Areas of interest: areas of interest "Sport and cultural"
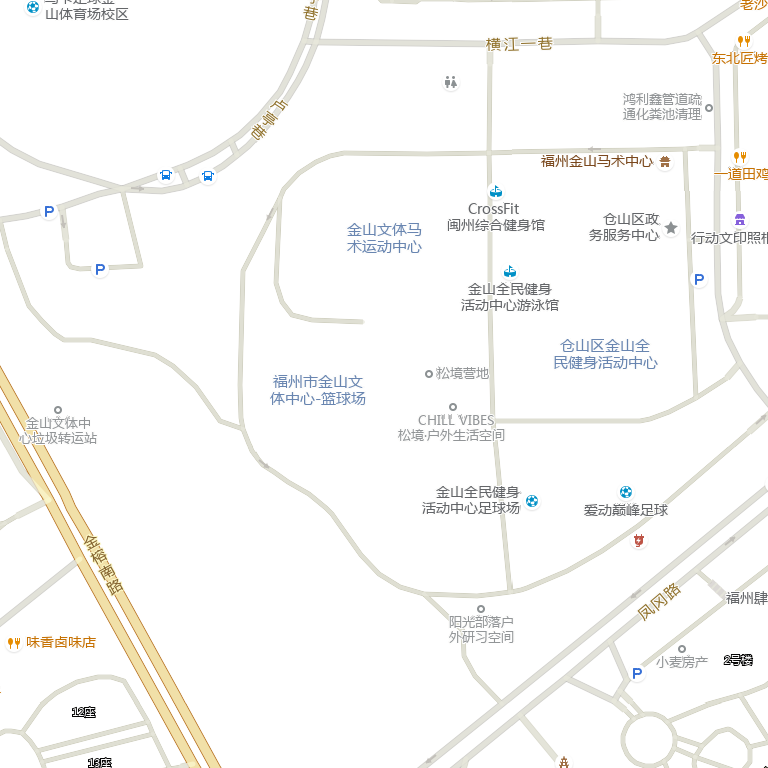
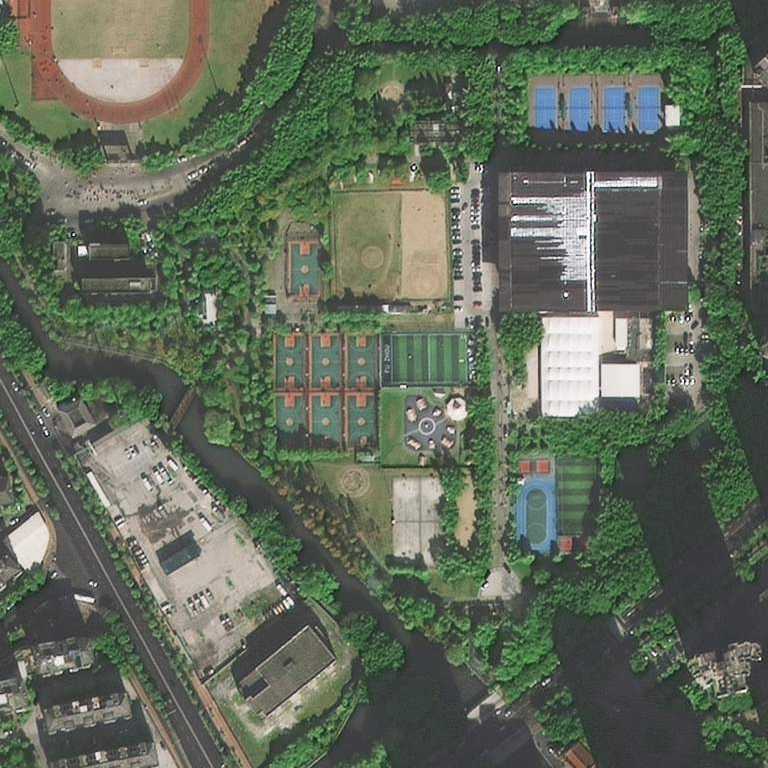